Question: I get very strange Null Reference as follow in my screen shot:
I do a lot google search for the same case, but cannot see the same issue like this.
Could you please show me some case
Thanks

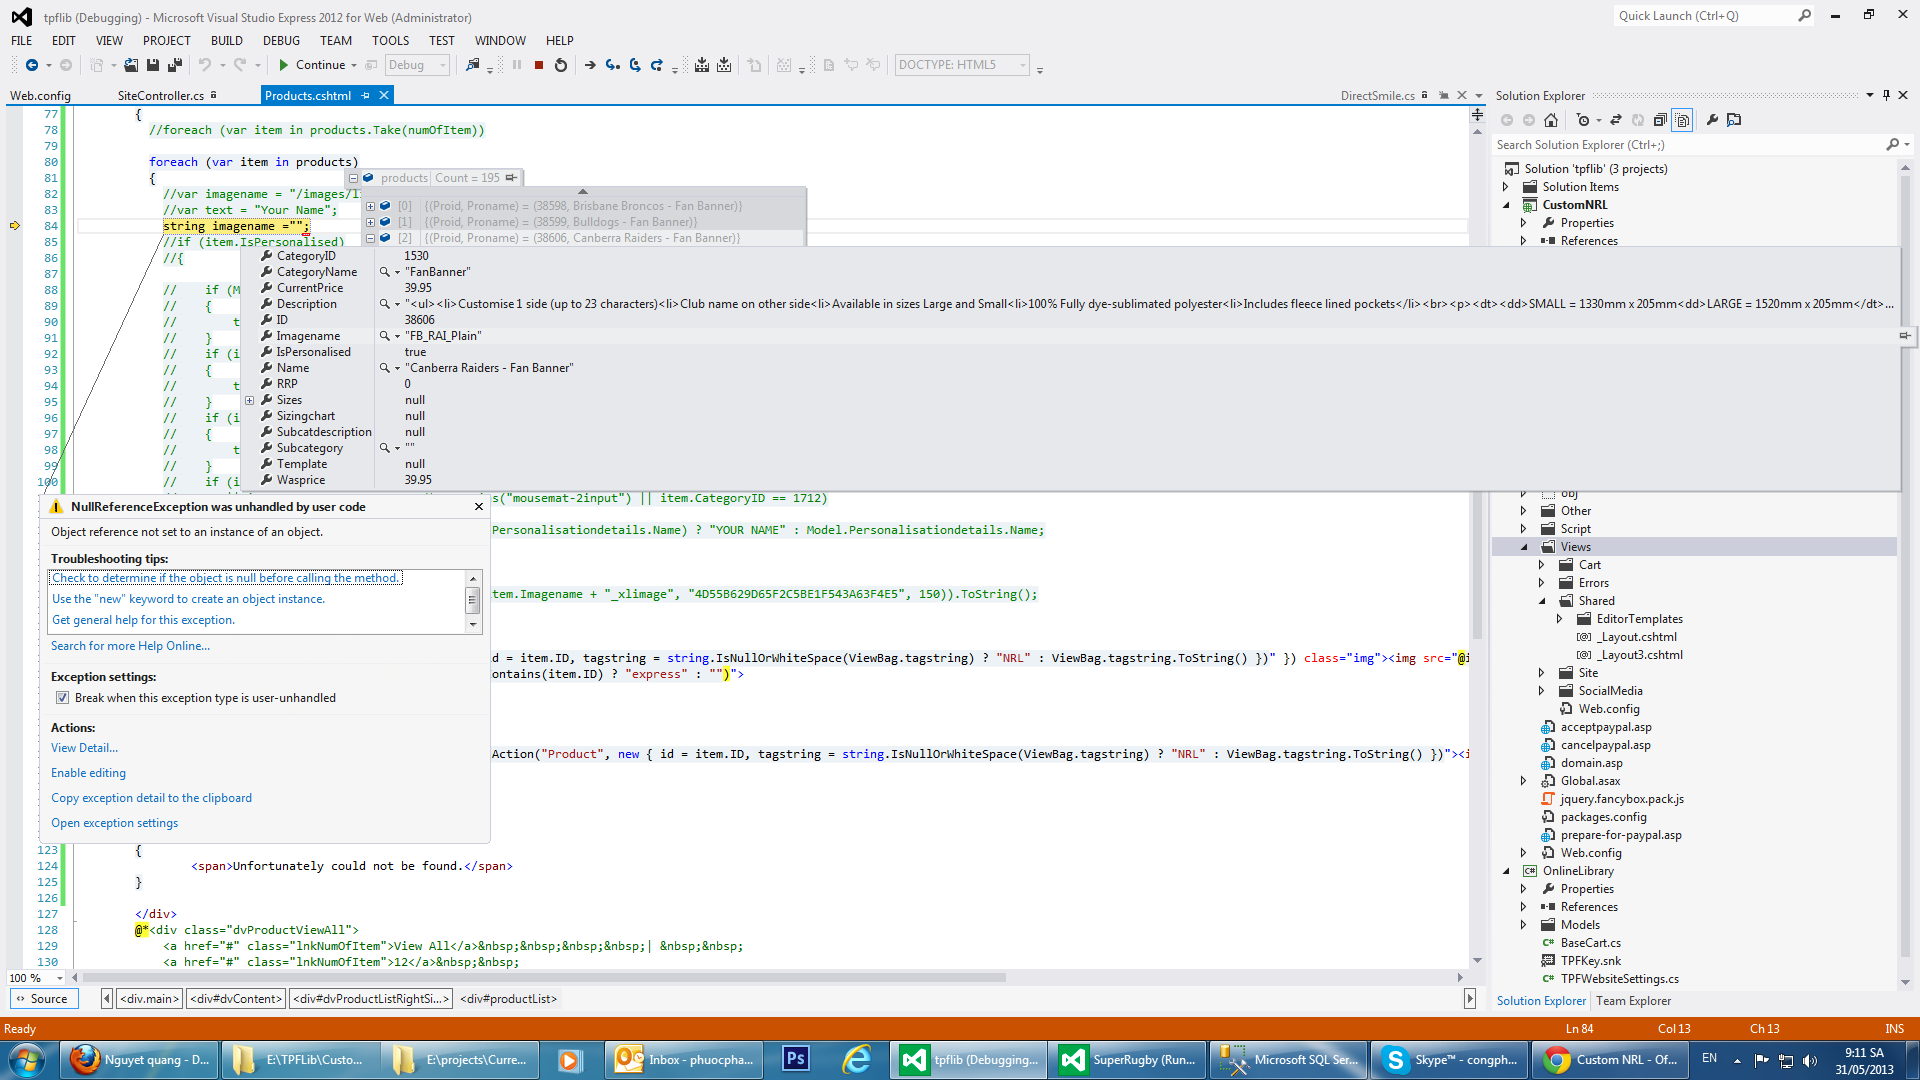
Answer: Thanks bosses all
I find out why.
My issue is null reference of nearly the end of code, not that place.
But I wonder why VS give the error message right there, instead give error message at "expressList" as in my image.
So, another case, I will careful with the other place of code rather than the place VS point to.
Thanks alls